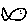
Label: fish